Interaction volume radius: 5 \u00c5
Interaction volume height: 10 \u00c5
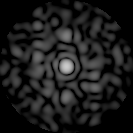
Disorder parameter: 0.8439